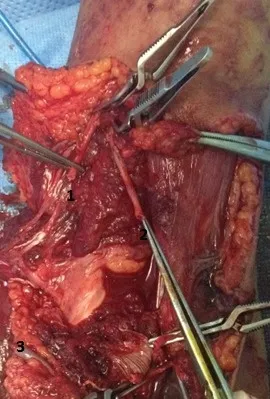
Intraoperative aspect of disruption of both brachial artery and accessory brachial artery.
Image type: medical_photograph (other_medical_photograph)